Interaction volume radius: 5 \u00c5
Interaction volume height: 20 \u00c5
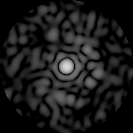
Disorder parameter: 0.8684